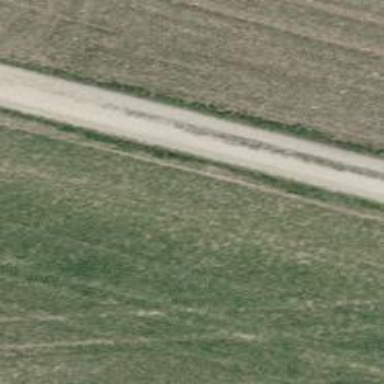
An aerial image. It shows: Gravel track with grade 2 tracktype.